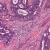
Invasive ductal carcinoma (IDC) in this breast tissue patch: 0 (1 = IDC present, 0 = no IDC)